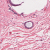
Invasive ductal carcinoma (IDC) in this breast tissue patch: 0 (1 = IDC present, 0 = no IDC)